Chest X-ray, AP view. Patient: 60 years old, sex M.
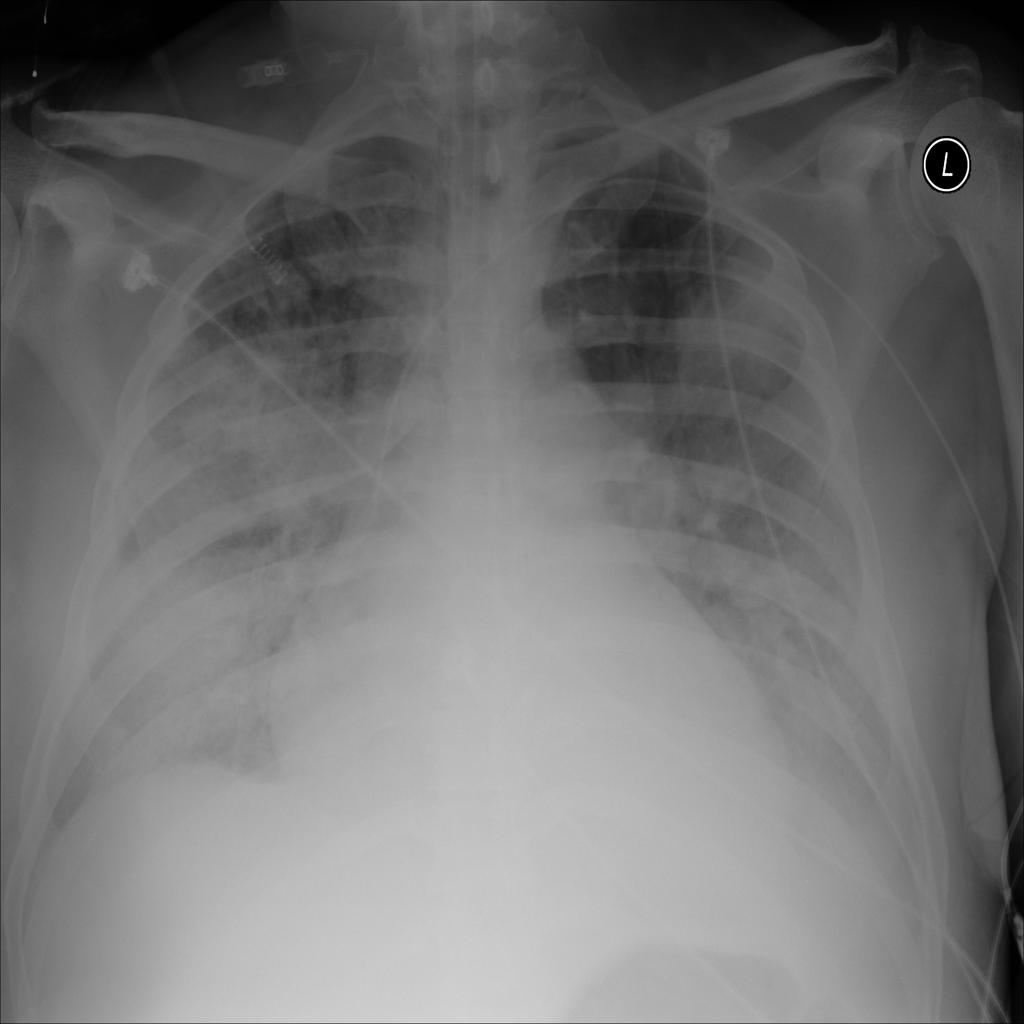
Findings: Edema, Infiltration, Pneumonia